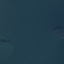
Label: SeaLake